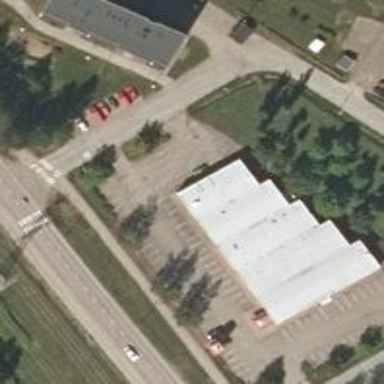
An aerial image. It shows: Retail building.